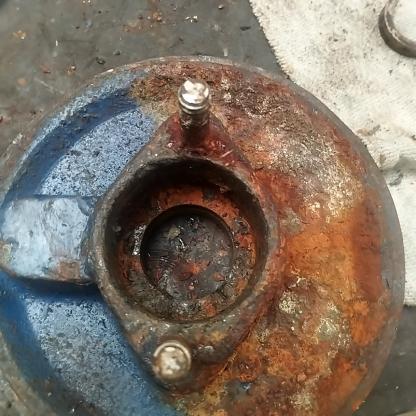
Klasa: inne